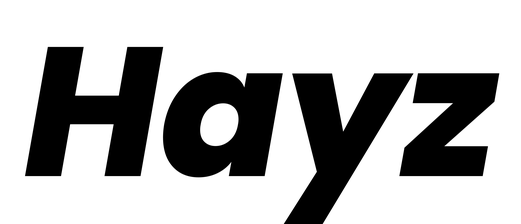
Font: Poppins-ExtraBoldItalic